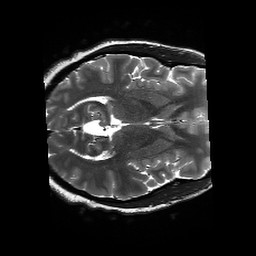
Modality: T2w
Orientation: axial
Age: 18
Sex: female
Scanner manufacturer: siemens
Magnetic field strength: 3 T
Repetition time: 13.52 s
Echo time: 0.088 s